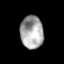
Tissue: lung
Cell type: Myeloid cells
Senescence score: 0.2027
Nuclear area (px): 746
Mean DAPI intensity: 164.74